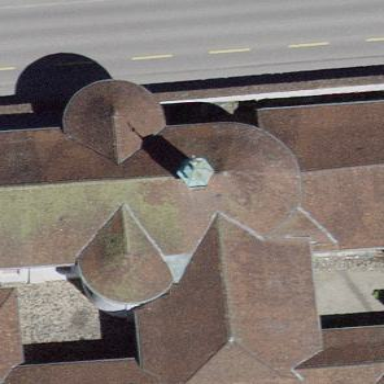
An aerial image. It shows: Place of worship with gabled roof made of roof tiles.